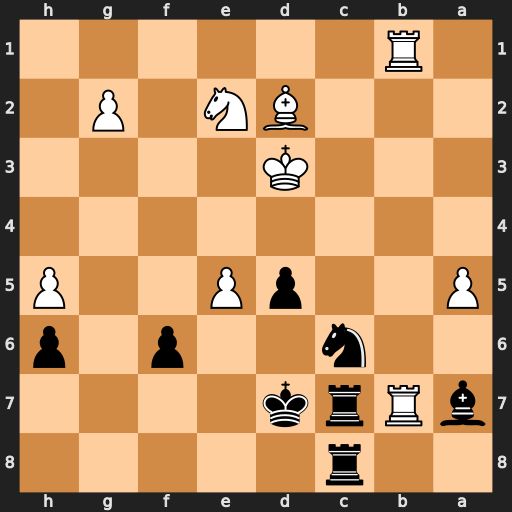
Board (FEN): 2r5/bRrk4/2n2p1p/P2pP2P/8/3K4/3BN1P1/1R6
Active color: b
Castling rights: -
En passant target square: -
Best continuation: Nxe5#